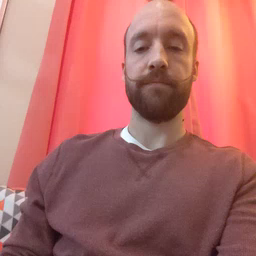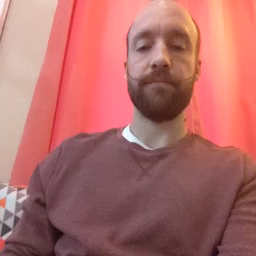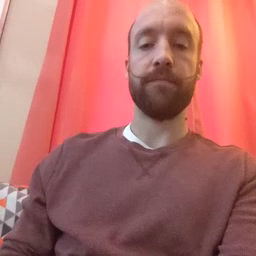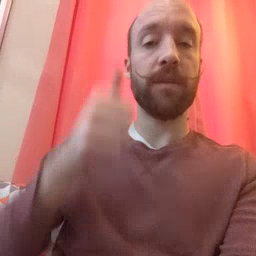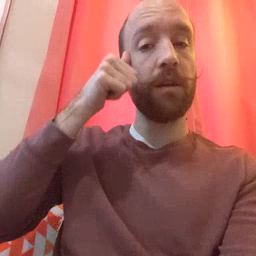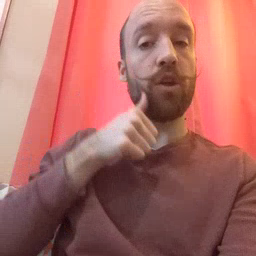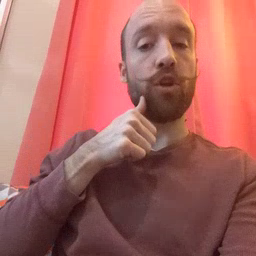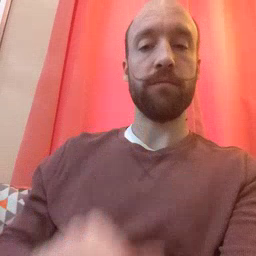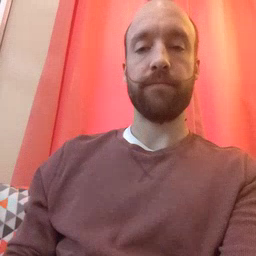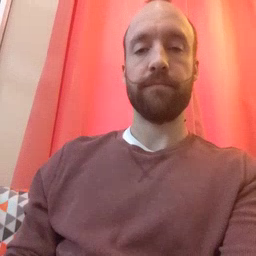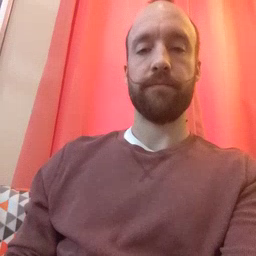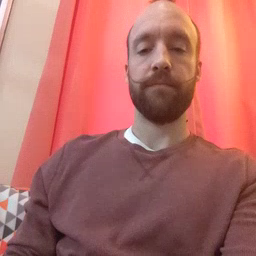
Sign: girl